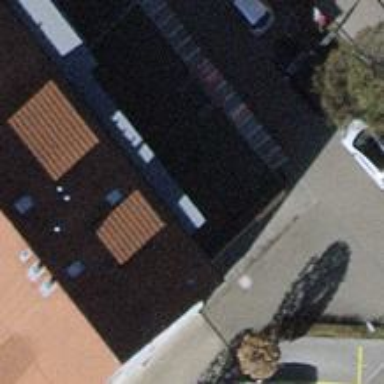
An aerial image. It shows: Clothing store.